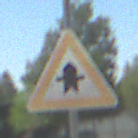
Verkehrszeichen: Vorfahrt
Umgebung: Outdoor, Nature
Tageszeit: Midday
Wetter: Clear
Licht: Natural
Jahreszeit: NotSpecified
Kontrast: HighContrast